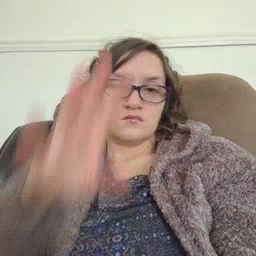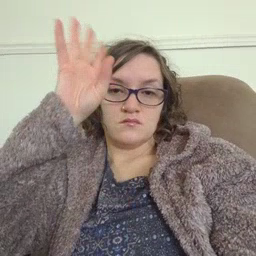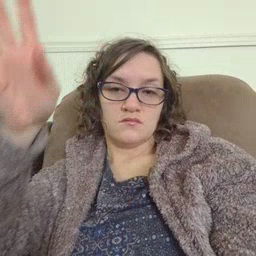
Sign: pretend